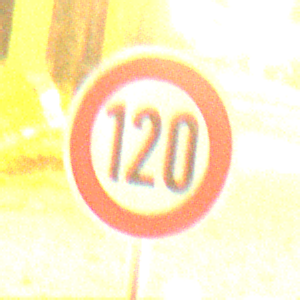
Verkehrszeichen: Geschwindigkeit120
Umgebung: Outdoor, Urban
Tageszeit: Night
Wetter: Clear
Licht: Artificial
Jahreszeit: NotSpecified
Kontrast: HighContrast